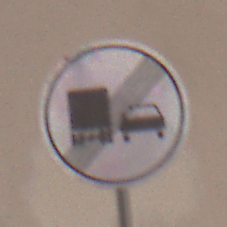
Verkehrszeichen: EndeUeberholverbotKraftfahrzeuge
Umgebung: Outdoor, Urban
Tageszeit: Midday
Wetter: PartlyCloudy
Licht: Natural
Jahreszeit: NotSpecified
Kontrast: MediumContrast